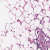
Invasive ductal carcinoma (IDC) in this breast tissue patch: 0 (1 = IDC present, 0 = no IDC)